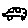
Label: car